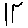
Label: tree